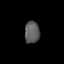
Tissue: lung
Cell type: Endothelial cells
Senescence score: 0.5952
Nuclear area (px): 321
Mean DAPI intensity: 92.249